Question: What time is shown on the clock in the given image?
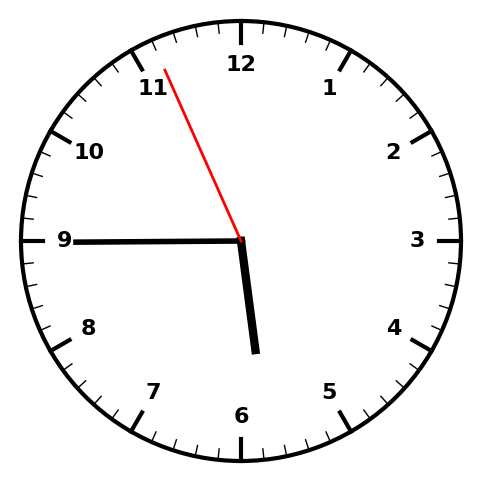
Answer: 05:44:56